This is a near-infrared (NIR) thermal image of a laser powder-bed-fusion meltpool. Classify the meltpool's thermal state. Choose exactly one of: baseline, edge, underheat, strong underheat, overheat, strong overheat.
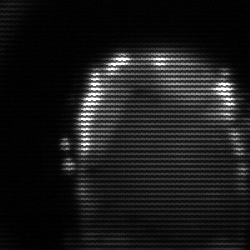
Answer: baseline